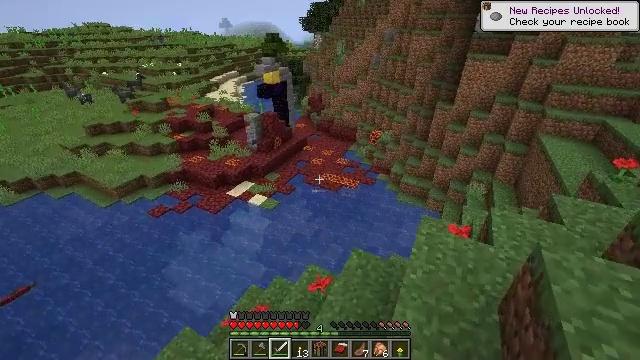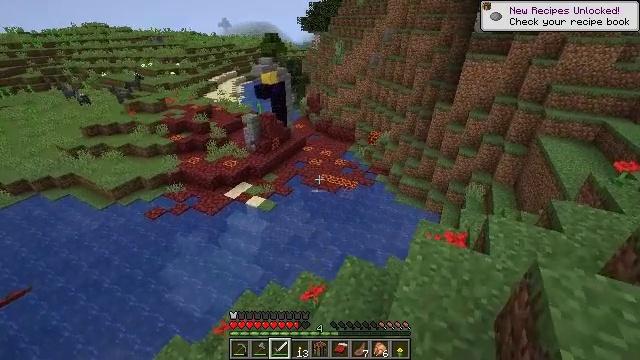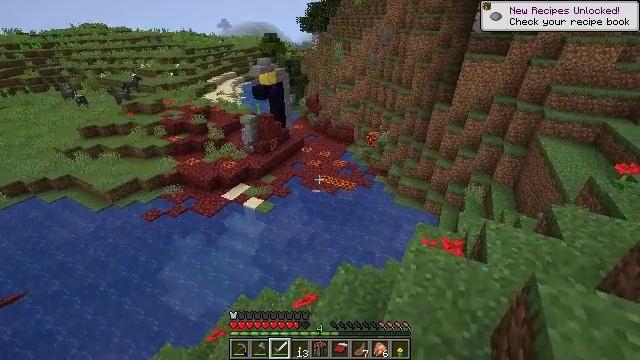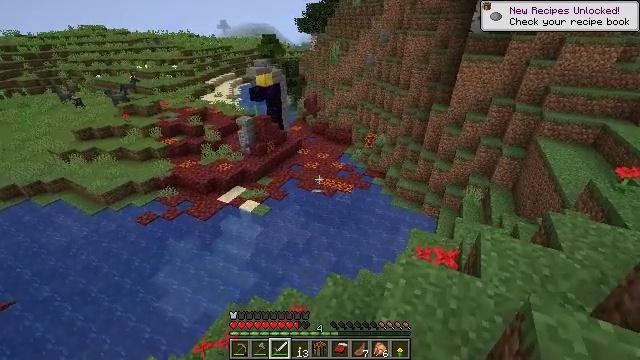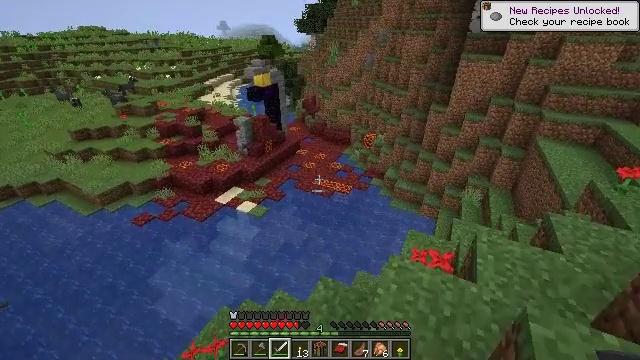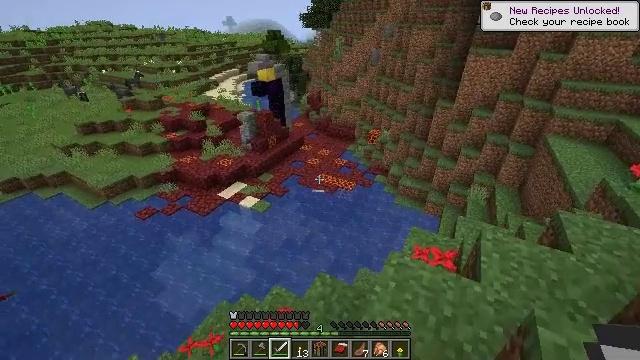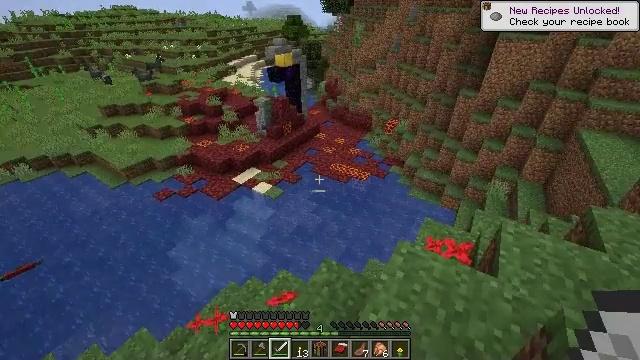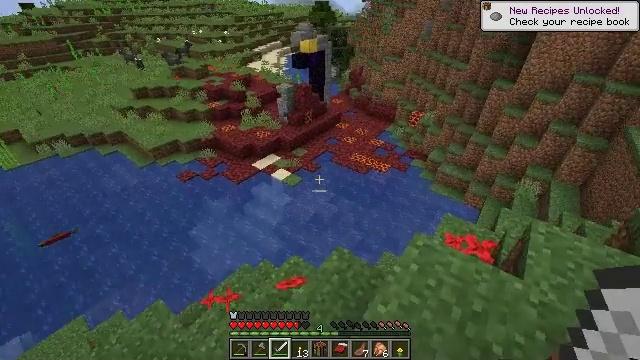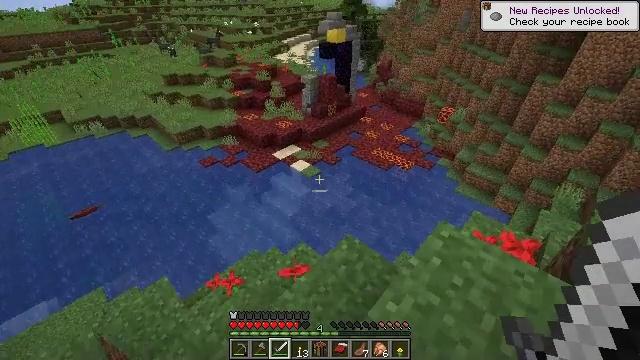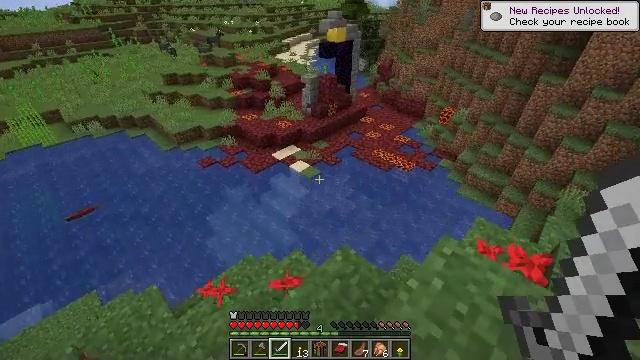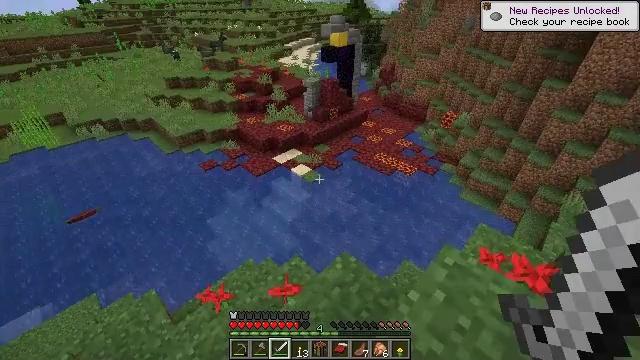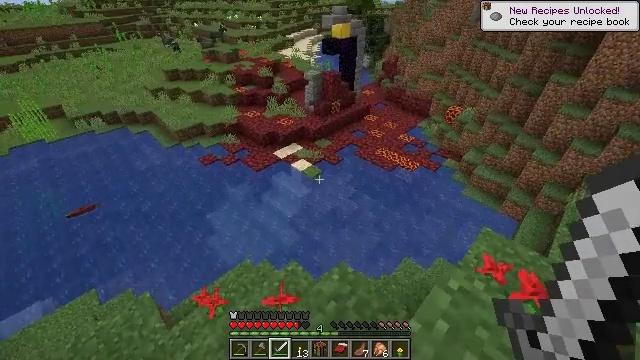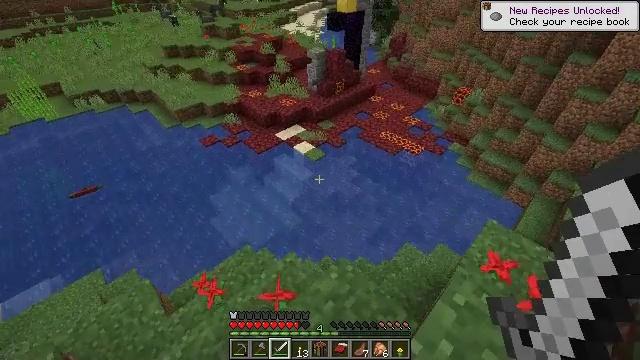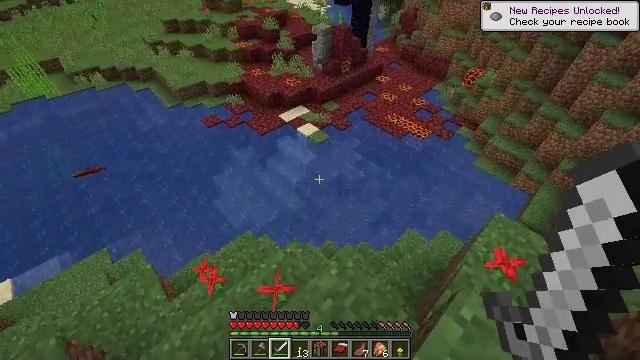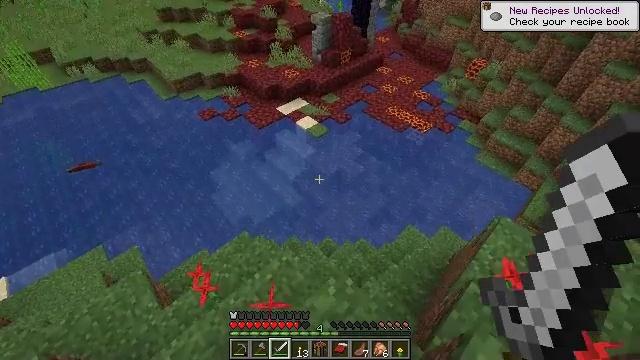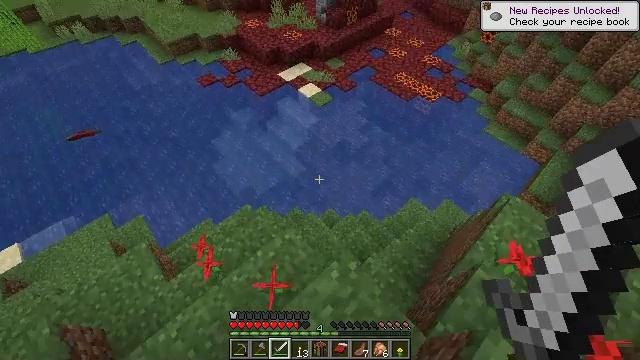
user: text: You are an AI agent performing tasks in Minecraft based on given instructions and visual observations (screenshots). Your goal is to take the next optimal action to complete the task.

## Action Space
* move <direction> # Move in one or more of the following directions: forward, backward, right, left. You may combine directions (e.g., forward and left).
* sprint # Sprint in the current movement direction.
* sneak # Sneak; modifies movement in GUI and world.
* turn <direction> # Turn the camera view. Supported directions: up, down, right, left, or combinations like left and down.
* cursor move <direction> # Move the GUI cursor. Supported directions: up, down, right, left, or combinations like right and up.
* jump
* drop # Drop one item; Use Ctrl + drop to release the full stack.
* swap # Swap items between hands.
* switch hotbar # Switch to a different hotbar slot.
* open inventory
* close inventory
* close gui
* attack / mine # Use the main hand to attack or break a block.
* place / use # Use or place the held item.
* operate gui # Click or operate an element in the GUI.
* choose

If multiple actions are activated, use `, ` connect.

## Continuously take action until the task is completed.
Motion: motion action
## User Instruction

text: Drop a bow.
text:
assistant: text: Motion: move forward and move right
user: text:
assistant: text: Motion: move forward and move right
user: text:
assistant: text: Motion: move forward and move right
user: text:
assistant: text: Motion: move forward and move right
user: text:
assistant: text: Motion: move forward, turn left
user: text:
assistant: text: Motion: move forward, turn left and down
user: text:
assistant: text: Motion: move forward, turn left and down
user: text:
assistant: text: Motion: move forward, turn left
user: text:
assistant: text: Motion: move forward
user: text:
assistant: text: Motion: move forward
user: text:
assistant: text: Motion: move forward, turn down
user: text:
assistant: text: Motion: move forward, turn down
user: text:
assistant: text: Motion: move forward, turn left and down
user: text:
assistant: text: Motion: move forward, turn down
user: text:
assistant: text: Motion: move forward, turn down
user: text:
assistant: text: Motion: move forward, turn left and down
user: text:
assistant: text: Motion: move forward and move left, turn down
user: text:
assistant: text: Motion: move forward and move left
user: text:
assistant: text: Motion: move forward and move left
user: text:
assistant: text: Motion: move forward and move left, turn left and up
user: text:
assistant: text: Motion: move forward and move left
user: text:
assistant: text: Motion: move forward and move left
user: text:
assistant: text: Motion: move forward and move left, turn left and down
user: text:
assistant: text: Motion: move forward and move left, turn left and down
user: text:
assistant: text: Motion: move forward and move left
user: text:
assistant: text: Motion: move forward and move left
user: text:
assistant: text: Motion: move forward and move left
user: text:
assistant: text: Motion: move forward and move left
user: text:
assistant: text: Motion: move forward and move left, turn up
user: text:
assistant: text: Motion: move forward and move left, turn up